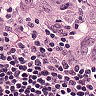
Metastatic tissue present: yes